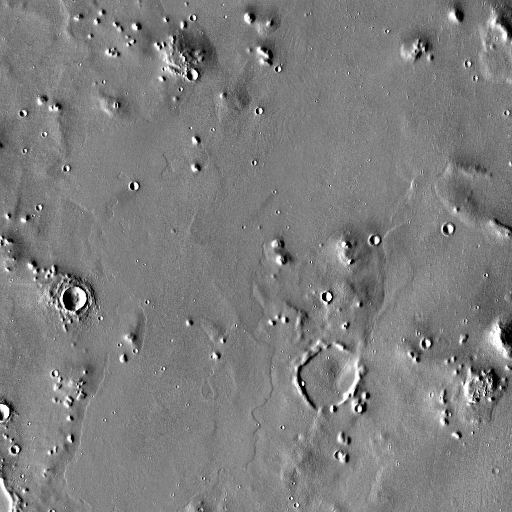
Crater classes present: Background, Other, Buried